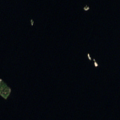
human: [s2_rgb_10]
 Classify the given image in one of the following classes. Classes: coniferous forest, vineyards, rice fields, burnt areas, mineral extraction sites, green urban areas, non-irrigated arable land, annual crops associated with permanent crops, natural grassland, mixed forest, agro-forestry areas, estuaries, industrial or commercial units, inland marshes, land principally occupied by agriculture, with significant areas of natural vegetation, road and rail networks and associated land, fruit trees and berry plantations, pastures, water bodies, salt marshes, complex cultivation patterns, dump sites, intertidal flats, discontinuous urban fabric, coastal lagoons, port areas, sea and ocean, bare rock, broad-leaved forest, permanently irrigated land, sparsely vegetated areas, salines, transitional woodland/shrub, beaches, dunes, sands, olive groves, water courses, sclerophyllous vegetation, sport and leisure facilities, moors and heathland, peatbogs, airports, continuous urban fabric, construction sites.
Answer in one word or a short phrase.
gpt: water bodies